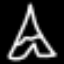
Label: The Eiffel Tower